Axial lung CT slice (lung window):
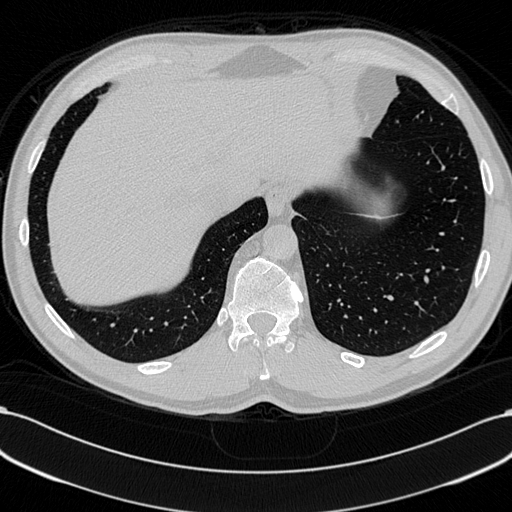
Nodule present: no